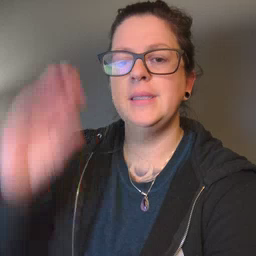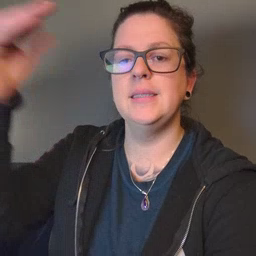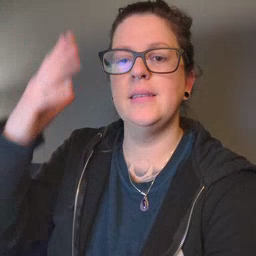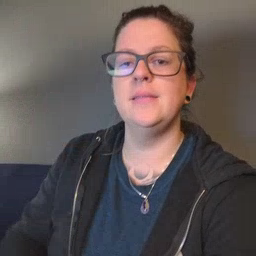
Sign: sun